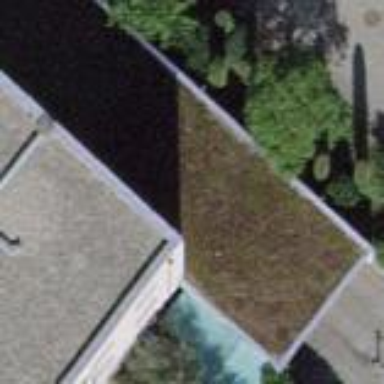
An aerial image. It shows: View of roof of building.